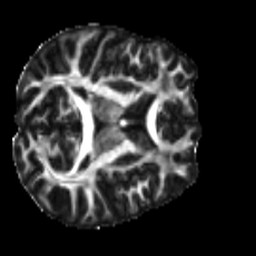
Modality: FA
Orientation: axial
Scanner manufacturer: siemens
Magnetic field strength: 3 T
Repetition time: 4 s
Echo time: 0.0594 s